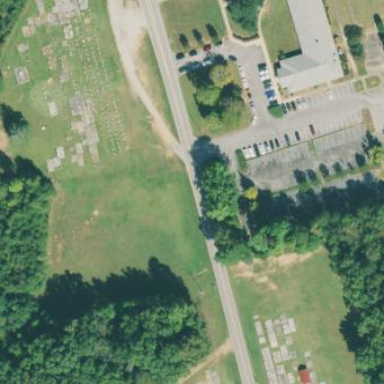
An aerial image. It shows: Grave yard.